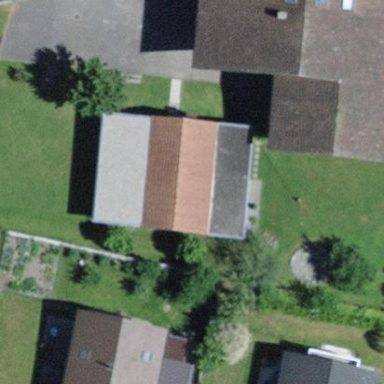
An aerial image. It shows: School building.